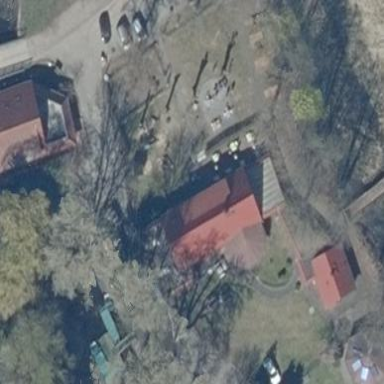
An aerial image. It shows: Building with gabled roof.